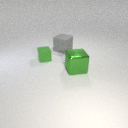
large green metal cube to the right of large gray rubber cube